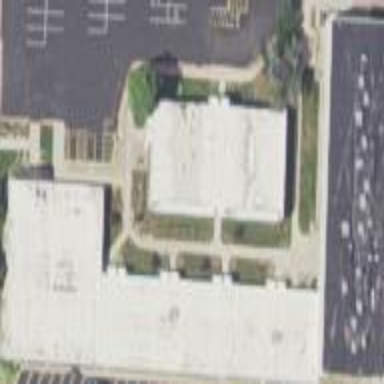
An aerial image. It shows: Commercial building.